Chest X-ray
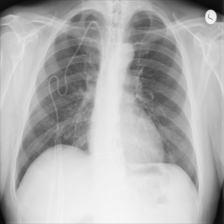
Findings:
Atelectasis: negative
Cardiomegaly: negative
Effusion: negative
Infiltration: negative
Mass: negative
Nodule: negative
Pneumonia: negative
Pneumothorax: negative
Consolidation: negative
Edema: negative
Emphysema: negative
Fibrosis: negative
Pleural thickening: negative
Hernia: negative